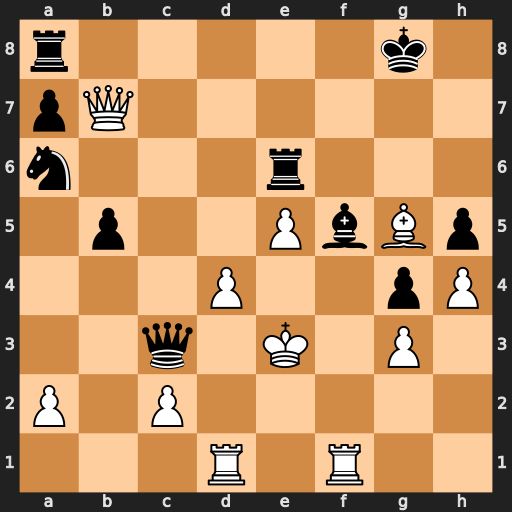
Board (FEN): r5k1/pQ6/n3r3/1p2PbBp/3P2pP/2q1K1P1/P1P5/3R1R2
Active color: w
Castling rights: -
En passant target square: -
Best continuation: Rd3 Rxe5+ dxe5 Qxe5+ Kd2